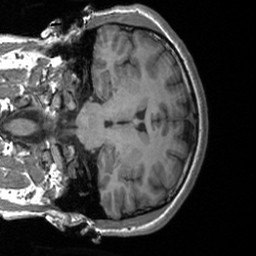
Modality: T1w
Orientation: coronal
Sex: male
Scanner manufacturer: siemens
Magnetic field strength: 3 T
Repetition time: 1.9 s
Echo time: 0.00226 s